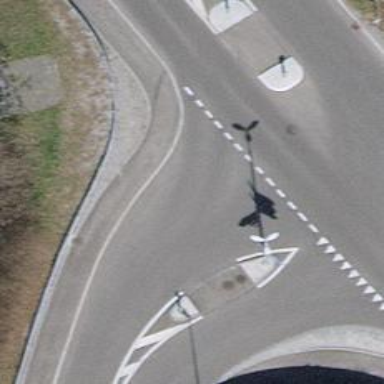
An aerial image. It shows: Sidewalk along the footway.